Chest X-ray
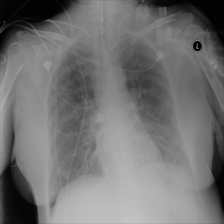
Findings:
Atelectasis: negative
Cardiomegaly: negative
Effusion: negative
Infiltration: negative
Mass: negative
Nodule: negative
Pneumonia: negative
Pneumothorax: negative
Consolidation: negative
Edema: negative
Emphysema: negative
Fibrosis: negative
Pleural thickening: negative
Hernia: negative